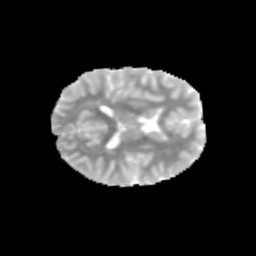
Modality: MD
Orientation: axial
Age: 10
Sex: female
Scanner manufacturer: siemens
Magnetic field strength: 3 T
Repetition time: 3.8 s
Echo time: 0.07 s